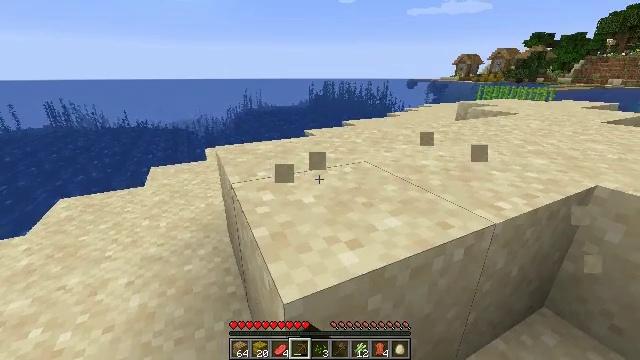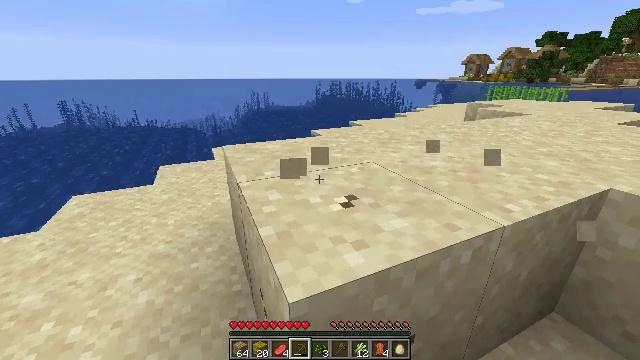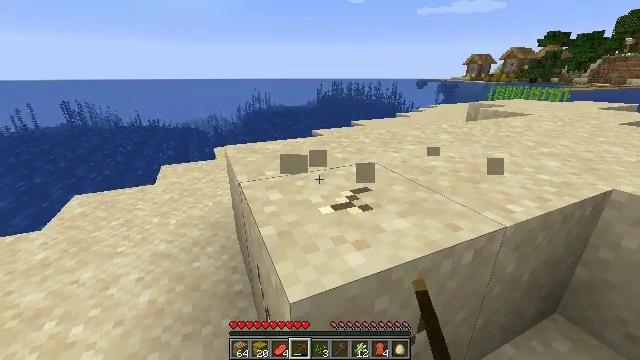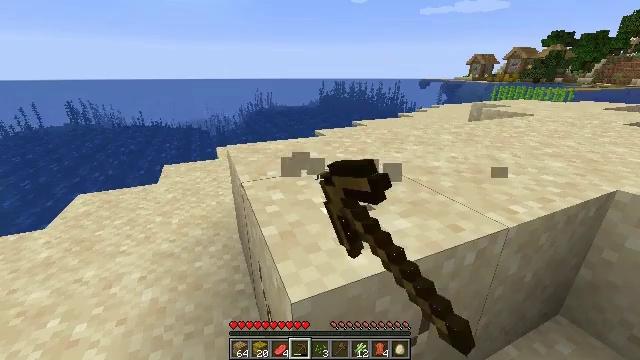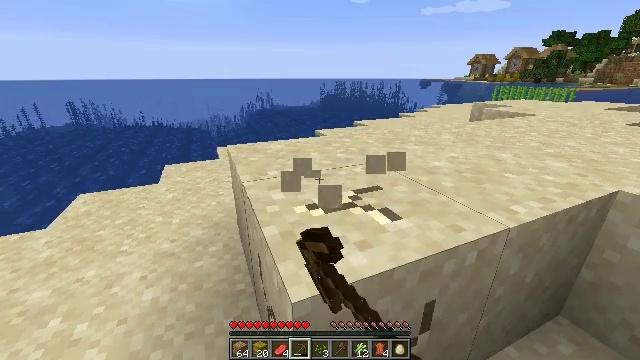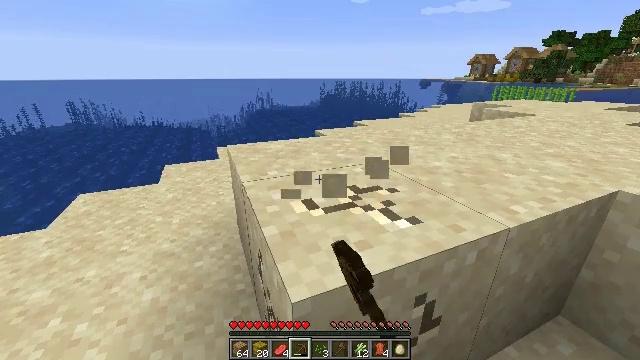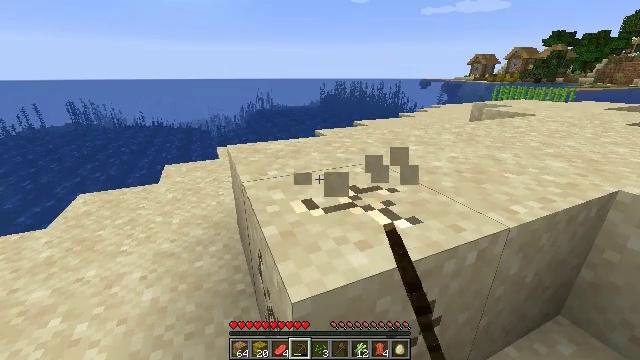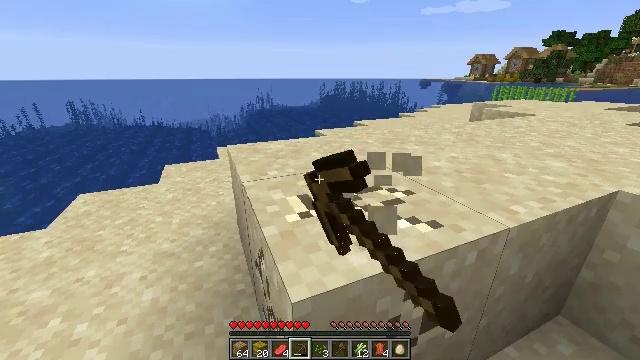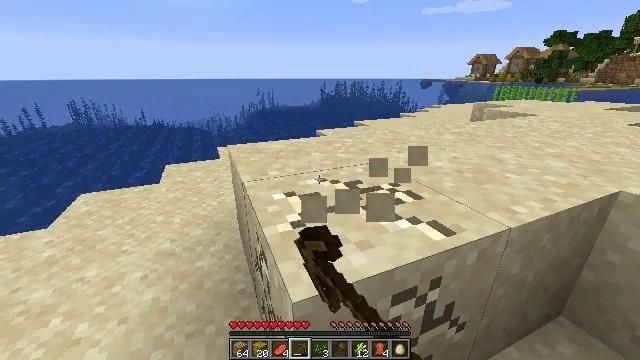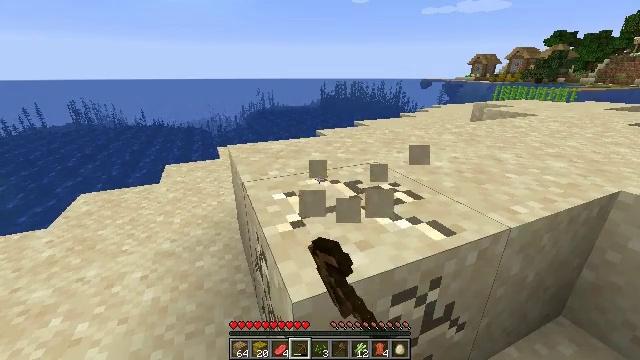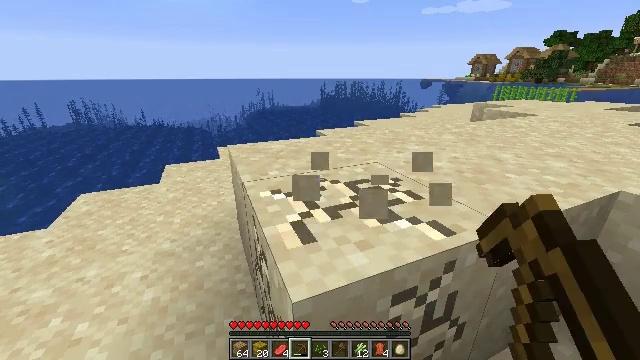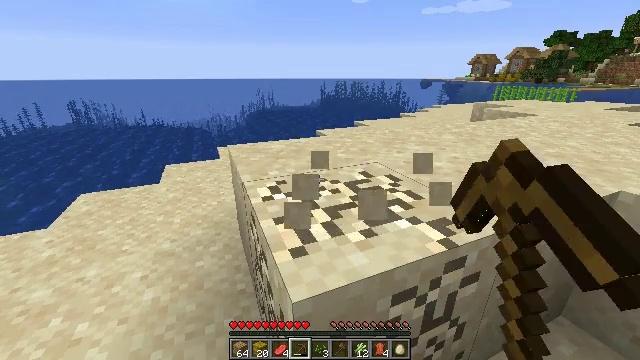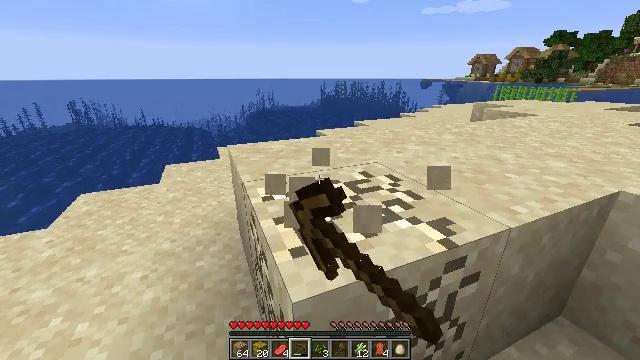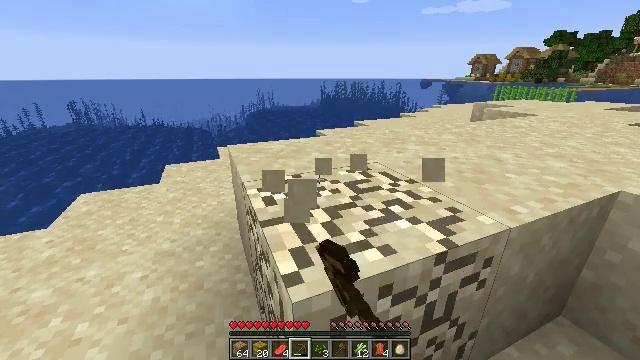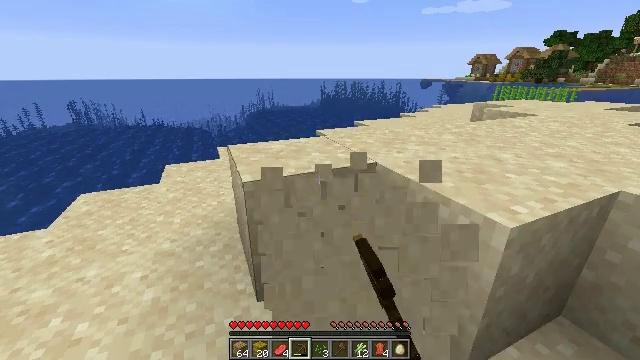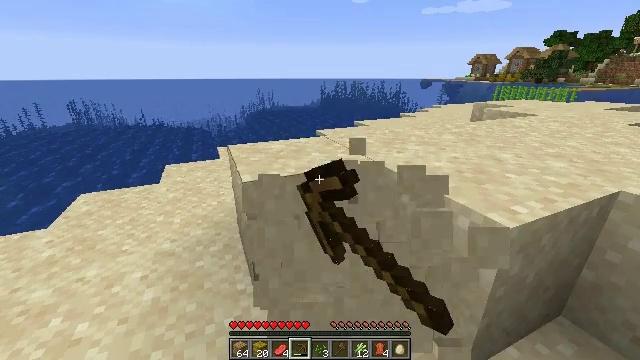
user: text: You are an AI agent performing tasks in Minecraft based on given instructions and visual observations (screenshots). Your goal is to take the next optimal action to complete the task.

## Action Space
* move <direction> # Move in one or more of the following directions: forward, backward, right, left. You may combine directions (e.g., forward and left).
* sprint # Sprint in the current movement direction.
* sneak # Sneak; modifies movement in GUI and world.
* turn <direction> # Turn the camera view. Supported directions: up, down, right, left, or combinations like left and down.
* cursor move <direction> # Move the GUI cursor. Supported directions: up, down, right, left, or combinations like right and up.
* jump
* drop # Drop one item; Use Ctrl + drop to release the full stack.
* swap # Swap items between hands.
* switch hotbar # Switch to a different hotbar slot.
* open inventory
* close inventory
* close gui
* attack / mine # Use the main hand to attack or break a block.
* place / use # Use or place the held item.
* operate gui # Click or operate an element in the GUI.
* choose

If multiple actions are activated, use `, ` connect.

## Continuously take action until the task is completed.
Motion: motion action
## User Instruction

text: Dig up some sand.
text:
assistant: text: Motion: turn left, attack / mine
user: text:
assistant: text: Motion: attack / mine
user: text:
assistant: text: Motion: attack / mine
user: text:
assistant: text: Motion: attack / mine
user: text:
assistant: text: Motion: attack / mine
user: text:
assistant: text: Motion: attack / mine
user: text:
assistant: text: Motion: attack / mine
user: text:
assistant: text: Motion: attack / mine
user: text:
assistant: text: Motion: attack / mine
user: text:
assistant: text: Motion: attack / mine
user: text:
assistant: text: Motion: attack / mine
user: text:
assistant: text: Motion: attack / mine
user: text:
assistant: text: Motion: attack / mine
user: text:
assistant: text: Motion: attack / mine
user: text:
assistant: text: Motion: attack / mine
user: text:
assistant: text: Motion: attack / mine
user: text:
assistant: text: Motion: attack / mine
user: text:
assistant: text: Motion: move forward, attack / mine
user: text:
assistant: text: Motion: move forward, attack / mine
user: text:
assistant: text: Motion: move forward, attack / mine
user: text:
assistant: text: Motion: move forward, attack / mine
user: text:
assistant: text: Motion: move forward, attack / mine
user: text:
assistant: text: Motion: attack / mine
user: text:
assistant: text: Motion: attack / mine
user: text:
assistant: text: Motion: attack / mine
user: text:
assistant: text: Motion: attack / mine
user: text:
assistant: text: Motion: attack / mine
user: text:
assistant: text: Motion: attack / mine
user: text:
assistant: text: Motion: attack / mine
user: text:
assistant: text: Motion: attack / mine